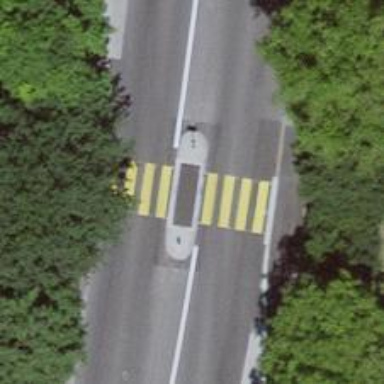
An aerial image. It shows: Uncontrolled zebra crossing with central island.